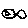
Label: fish